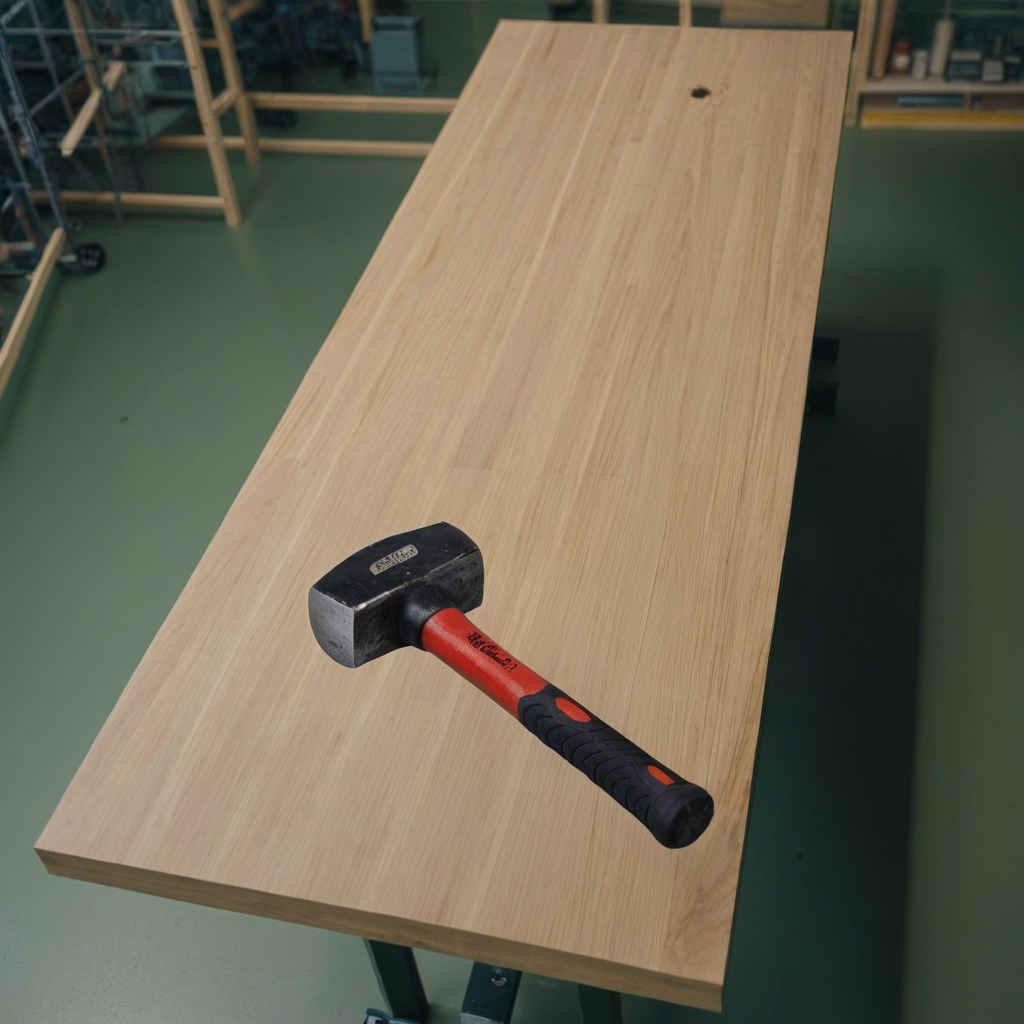
A hammer is lying on the workbench inside a coastal fishing gear workshop.